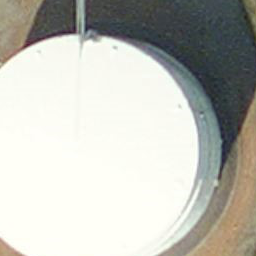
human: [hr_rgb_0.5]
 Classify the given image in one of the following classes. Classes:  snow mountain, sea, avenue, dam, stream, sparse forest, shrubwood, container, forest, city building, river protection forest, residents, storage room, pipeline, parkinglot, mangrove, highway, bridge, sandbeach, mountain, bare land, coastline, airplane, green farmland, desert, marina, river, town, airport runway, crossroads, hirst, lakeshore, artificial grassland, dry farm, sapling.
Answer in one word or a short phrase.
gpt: storage room